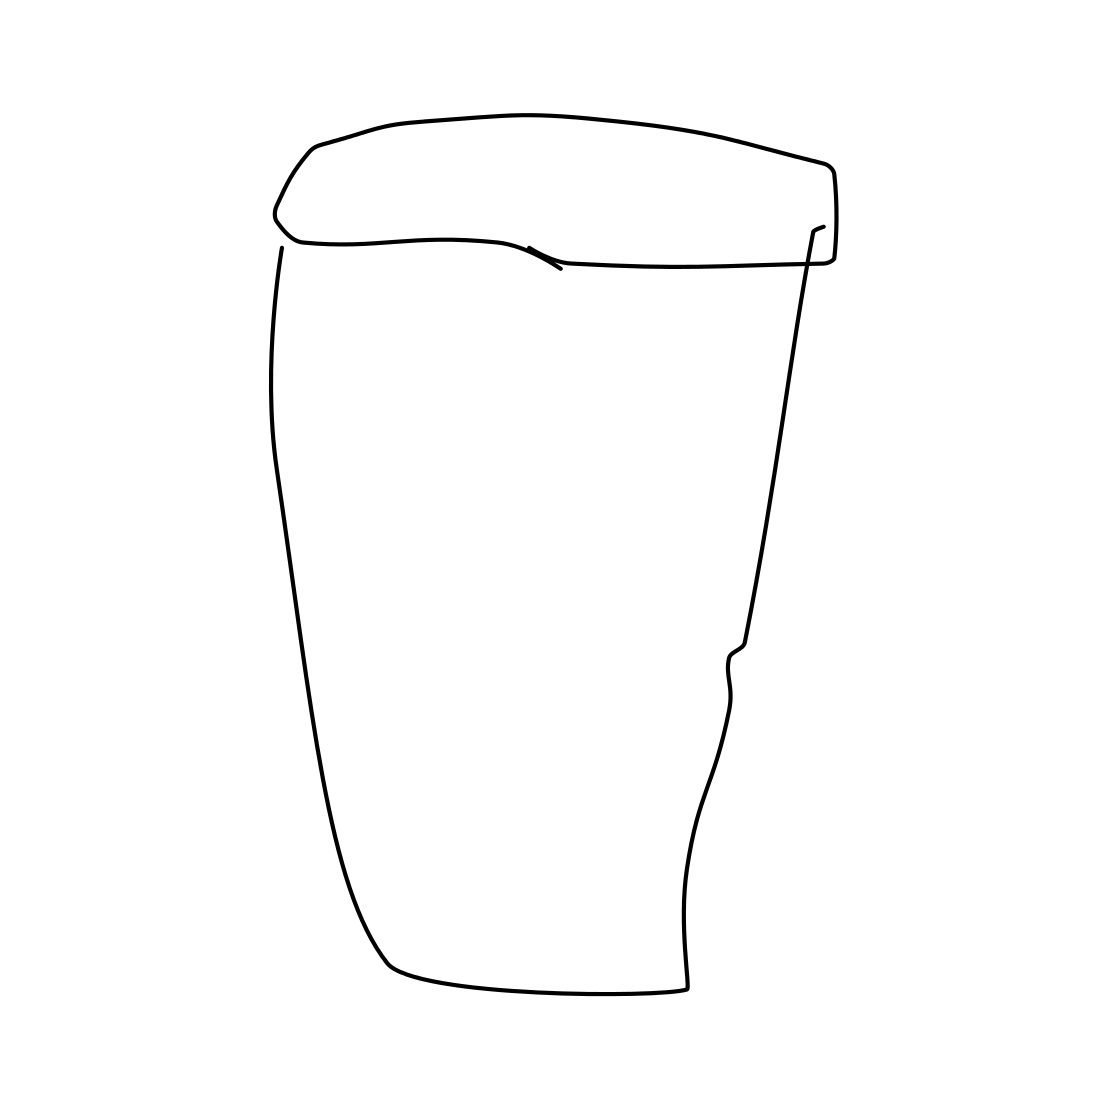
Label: cup